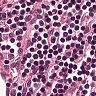
Metastatic tissue present: no